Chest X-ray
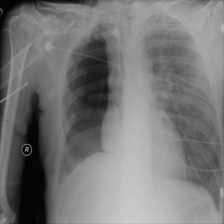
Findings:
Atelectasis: negative
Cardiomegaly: negative
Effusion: negative
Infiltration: negative
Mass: negative
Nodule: negative
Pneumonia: negative
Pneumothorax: negative
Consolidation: negative
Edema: negative
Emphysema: negative
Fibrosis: negative
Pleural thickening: negative
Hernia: negative